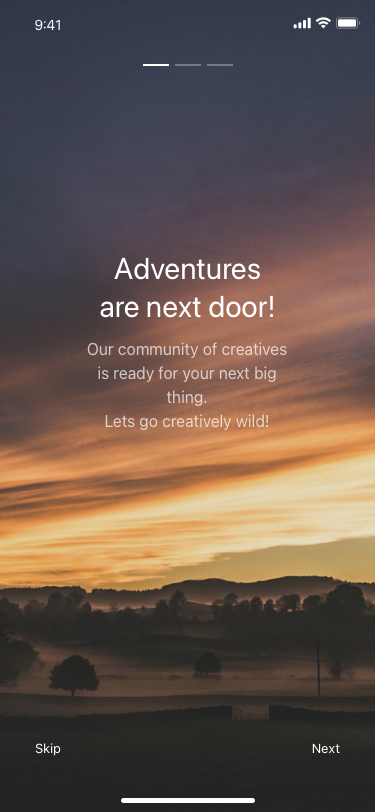
Text in this UI design:
Skip
Next
Adventures
are next door!
Our community of creatives
is ready for your next big thing.
Lets go creatively wild!